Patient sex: M
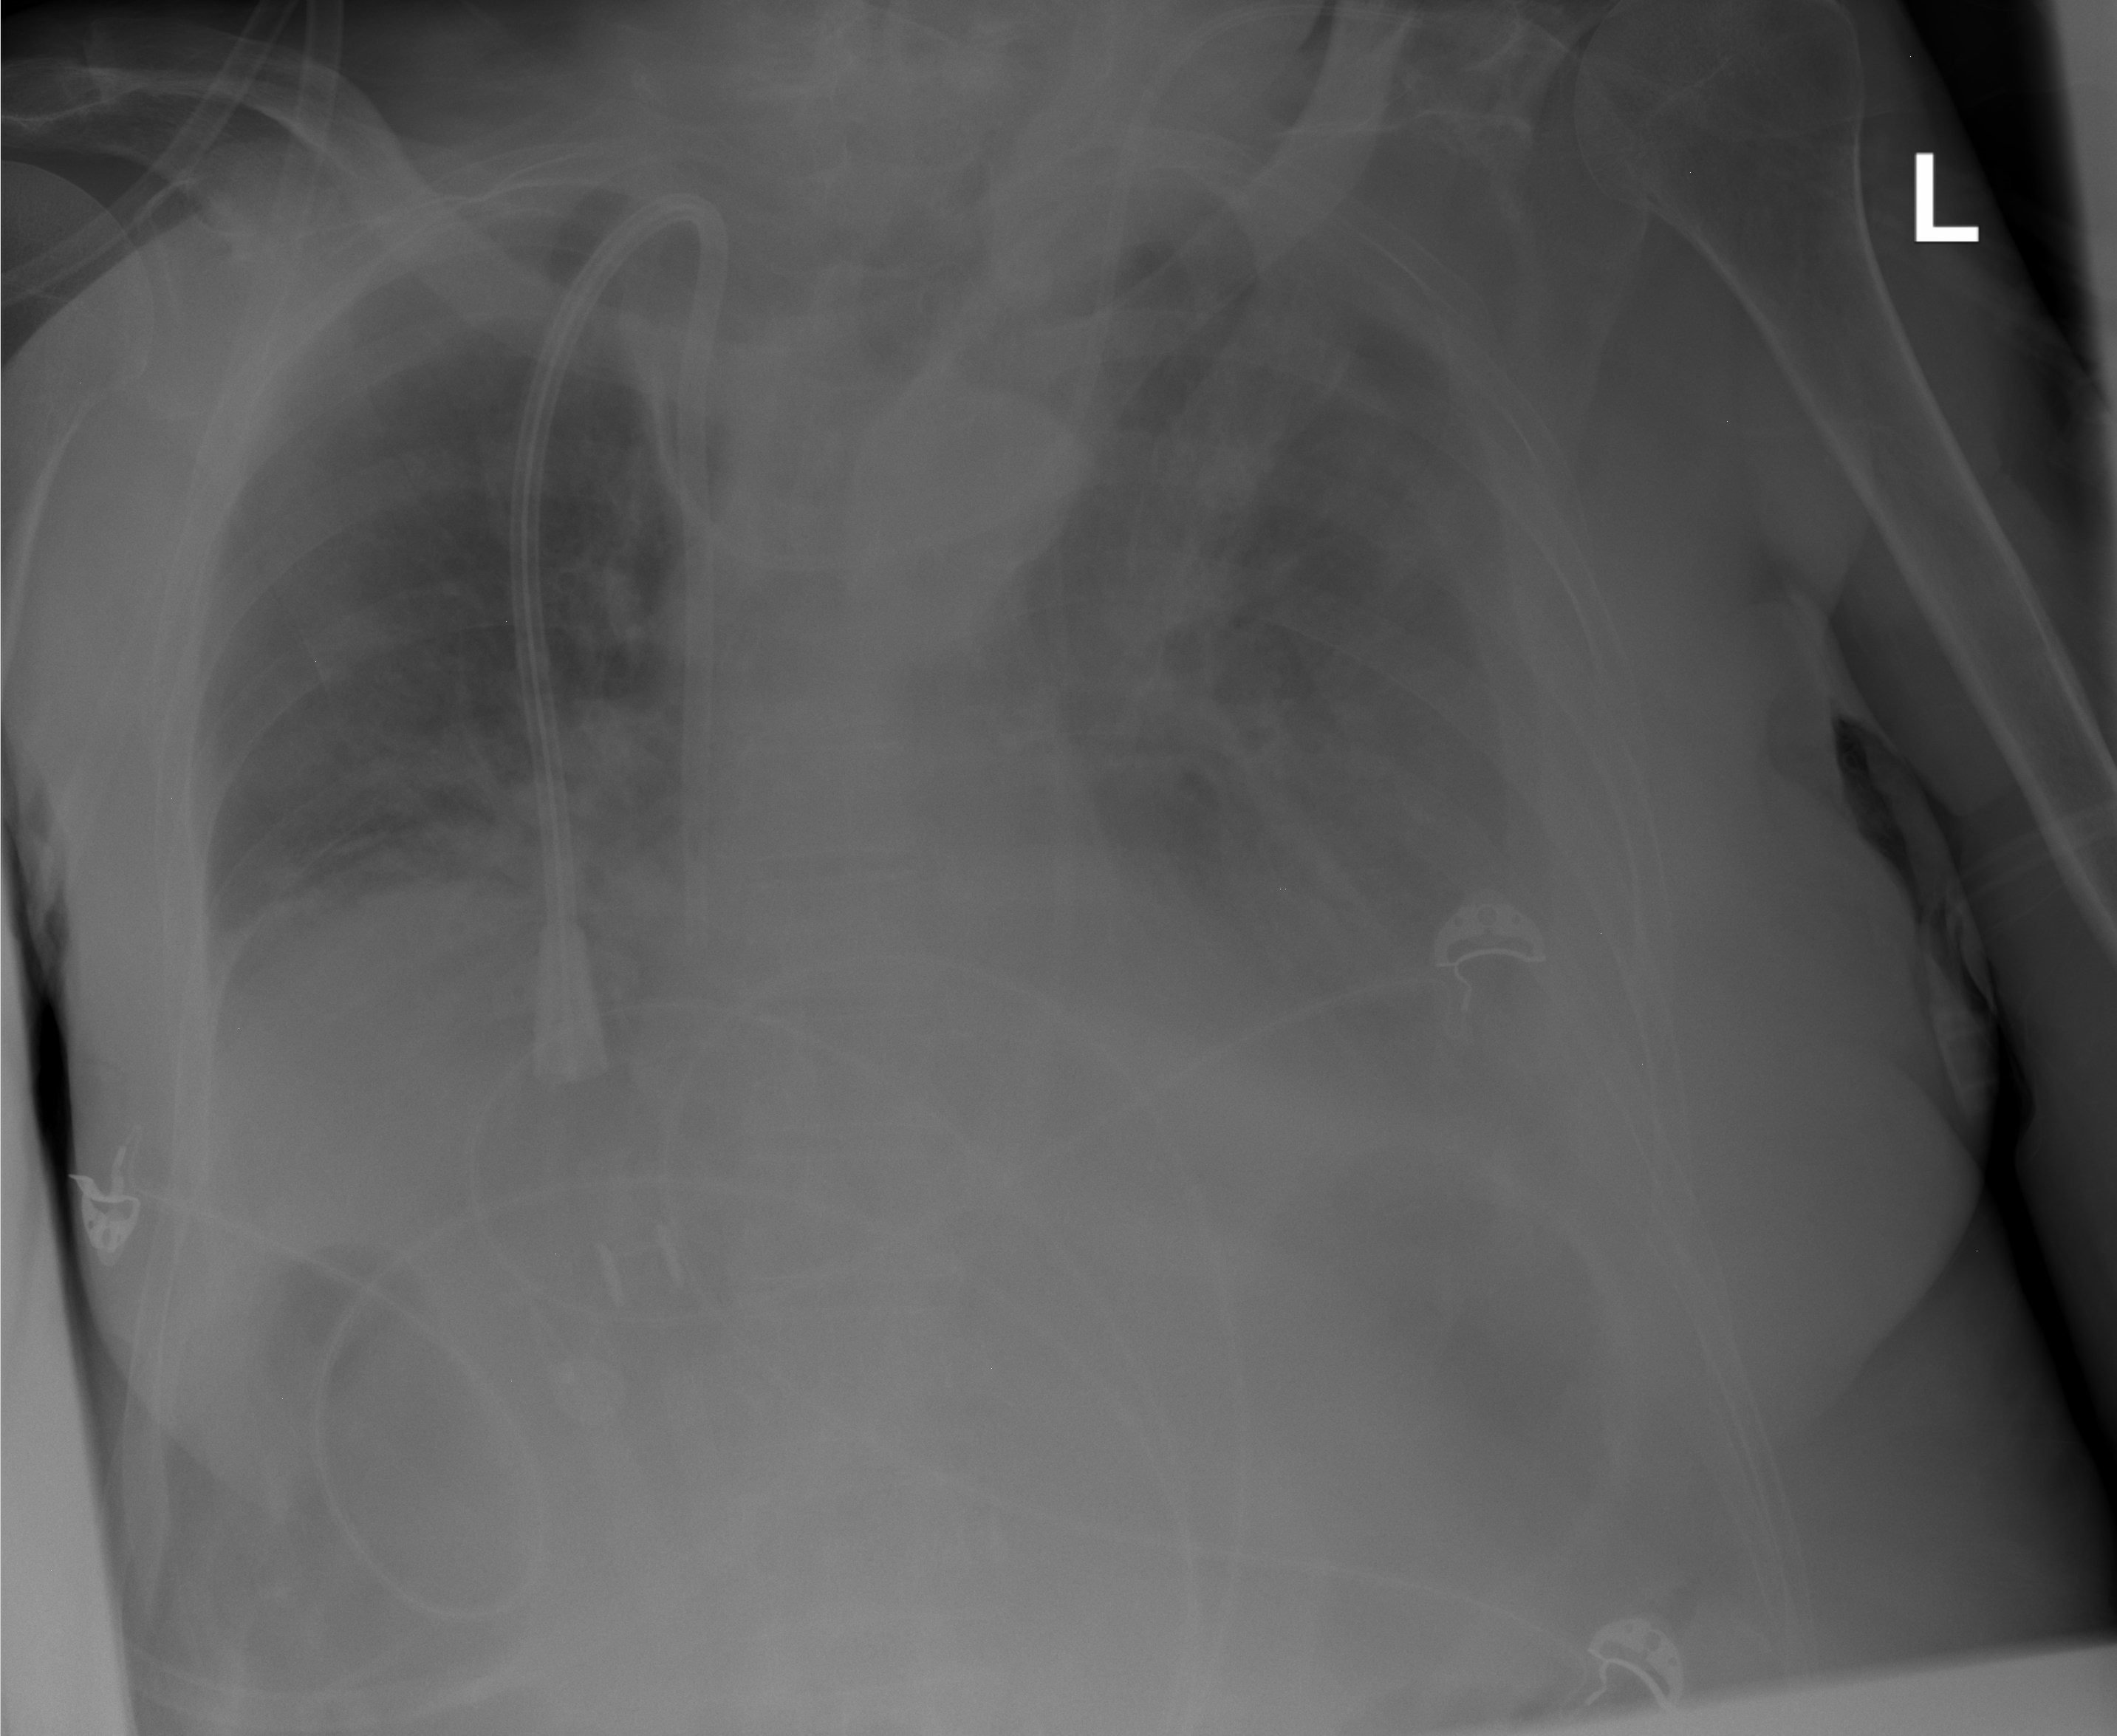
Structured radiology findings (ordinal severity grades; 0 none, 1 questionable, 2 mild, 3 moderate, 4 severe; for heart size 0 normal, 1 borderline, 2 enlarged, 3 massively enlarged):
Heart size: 0
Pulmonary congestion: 0
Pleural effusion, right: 0
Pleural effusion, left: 3
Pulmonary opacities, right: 0
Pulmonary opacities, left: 0
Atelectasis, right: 0
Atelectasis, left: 3